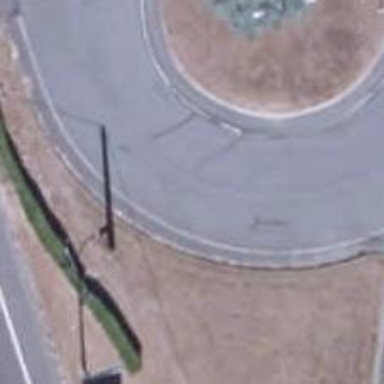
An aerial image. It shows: Residential road with roundabout.